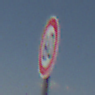
Verkehrszeichen: Geschwindigkeit60
Umgebung: Outdoor, Nature
Tageszeit: Midday
Wetter: Clear
Licht: Natural
Jahreszeit: NotSpecified
Kontrast: HighContrast